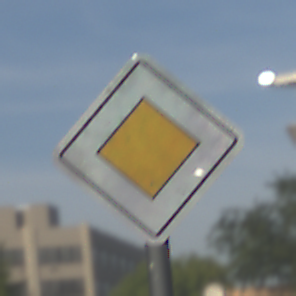
Verkehrszeichen: Vorfahrtsstrasse
Umgebung: Outdoor, Suburban
Tageszeit: SunriseSunset
Wetter: PartlyCloudy
Licht: Natural
Jahreszeit: NotSpecified
Kontrast: HighContrast